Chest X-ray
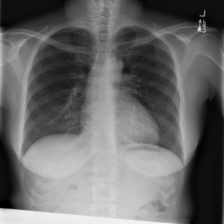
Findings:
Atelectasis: negative
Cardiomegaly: negative
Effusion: negative
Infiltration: positive
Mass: negative
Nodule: negative
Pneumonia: negative
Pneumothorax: negative
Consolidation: negative
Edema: negative
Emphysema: negative
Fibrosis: negative
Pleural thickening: negative
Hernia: negative